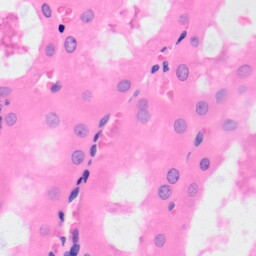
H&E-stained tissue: Kidney